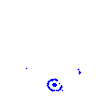
Particle: proton